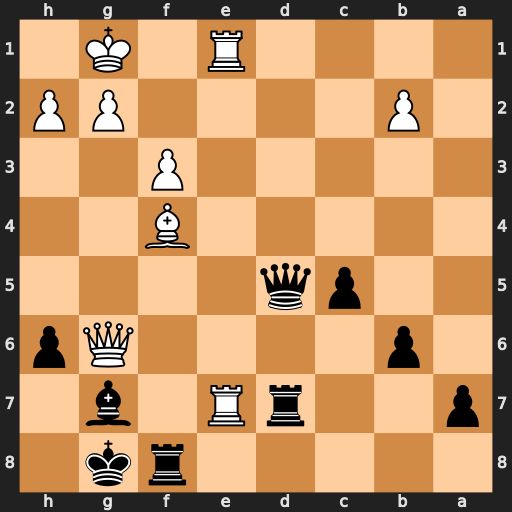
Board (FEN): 5rk1/p2rR1b1/1p4Qp/2pq4/5B2/5P2/1P4PP/4R1K1
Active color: b
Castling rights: -
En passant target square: -
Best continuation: Rxe7 Rxe7 Qd1+ Kf2 Qd4+ Kf1 Rxf4